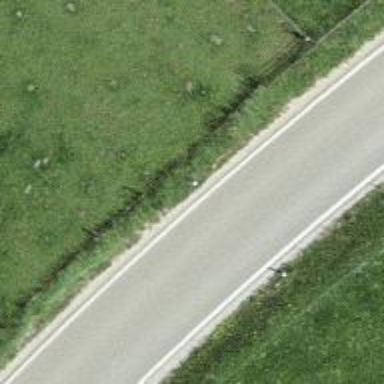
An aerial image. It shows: Tertiary road.